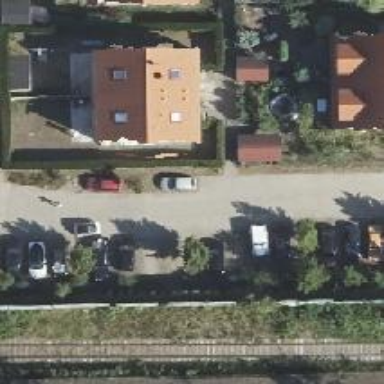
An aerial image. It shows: Footway.